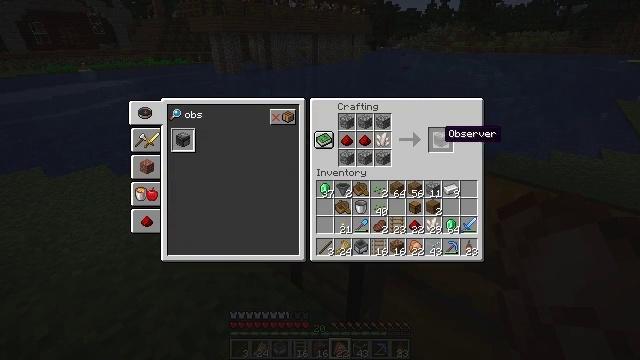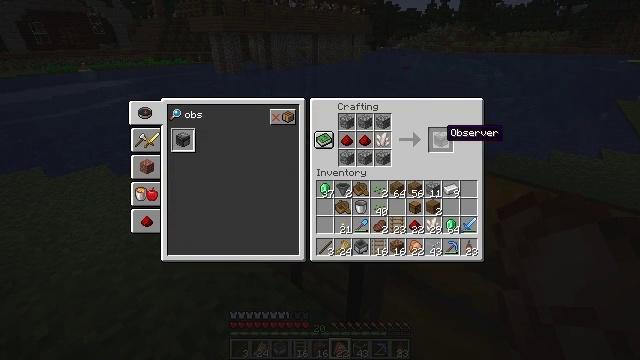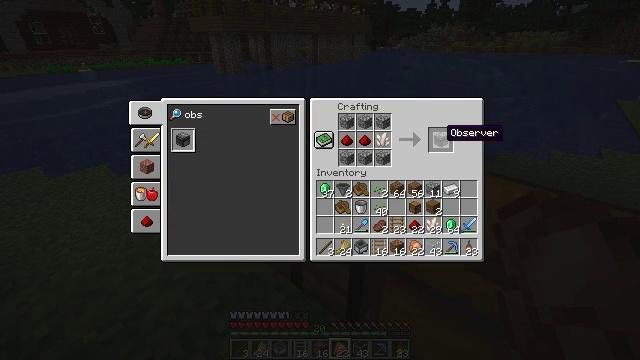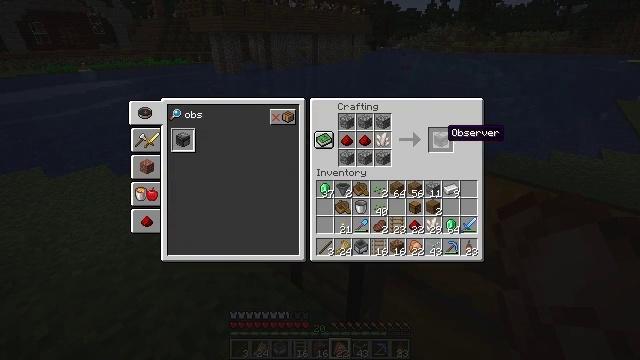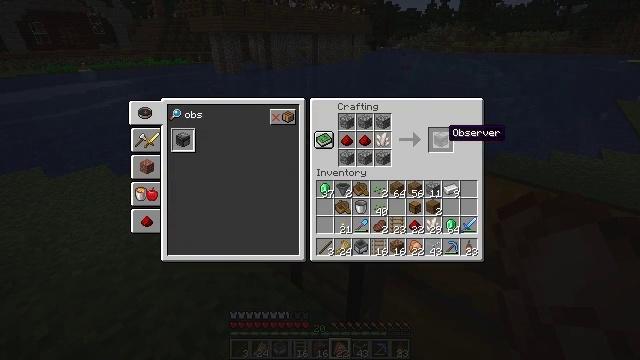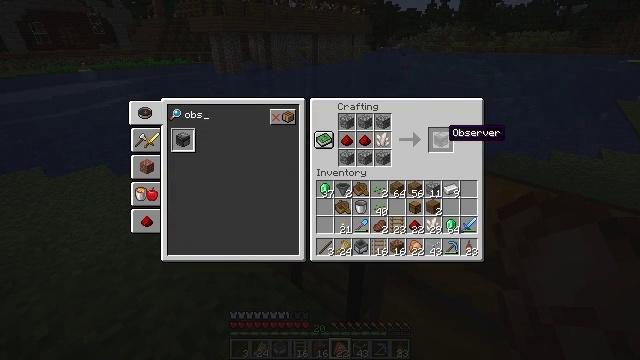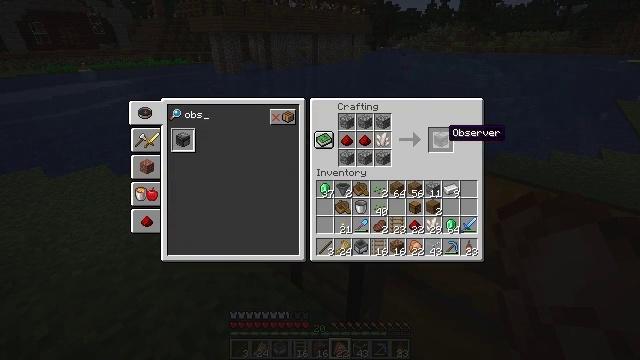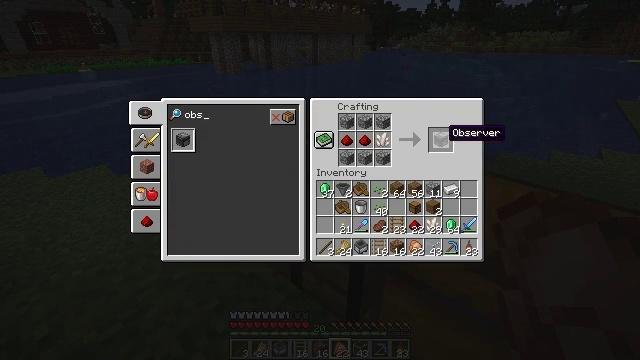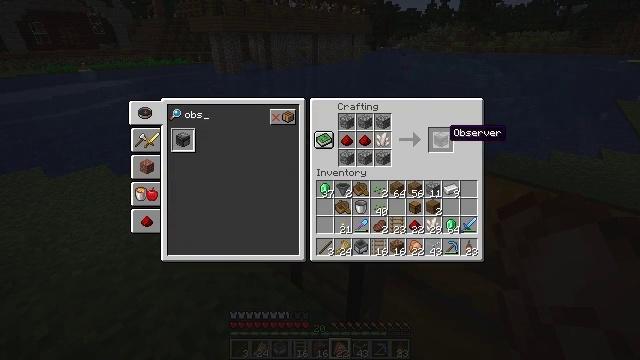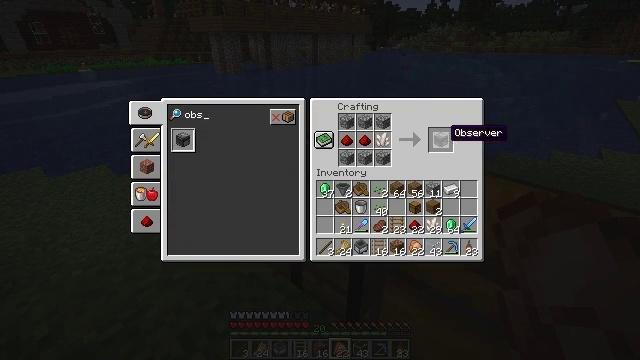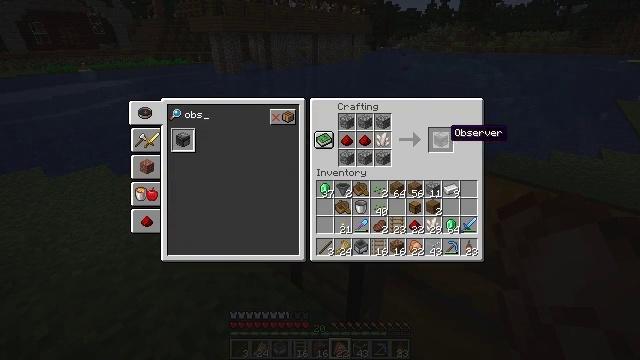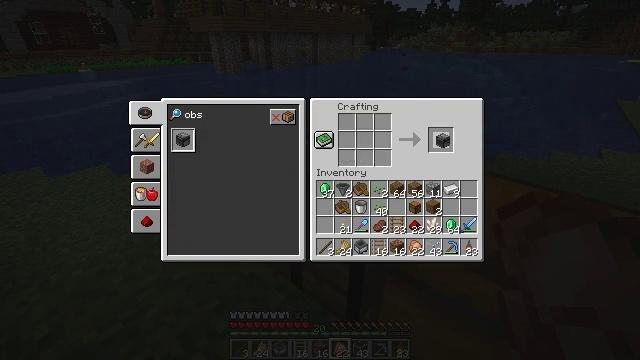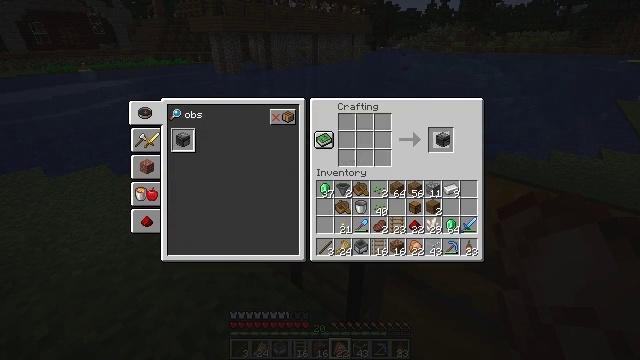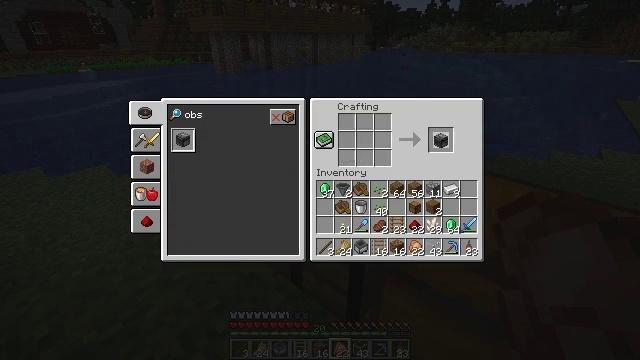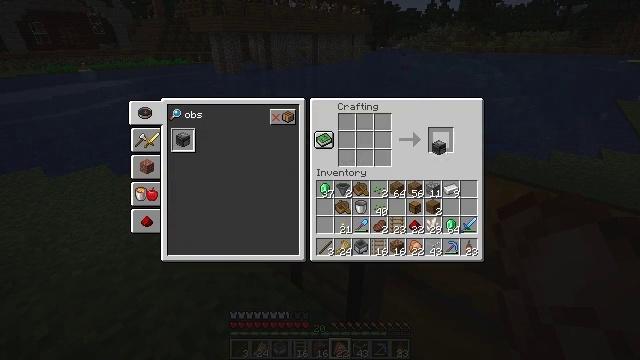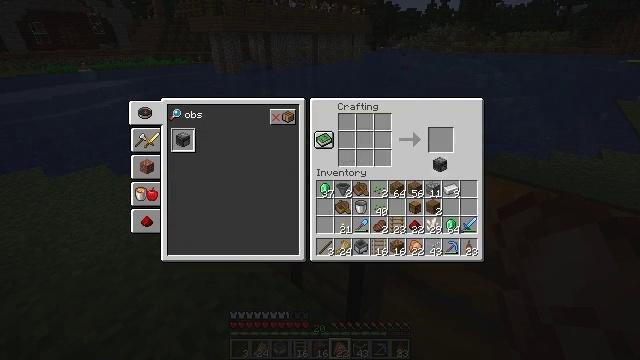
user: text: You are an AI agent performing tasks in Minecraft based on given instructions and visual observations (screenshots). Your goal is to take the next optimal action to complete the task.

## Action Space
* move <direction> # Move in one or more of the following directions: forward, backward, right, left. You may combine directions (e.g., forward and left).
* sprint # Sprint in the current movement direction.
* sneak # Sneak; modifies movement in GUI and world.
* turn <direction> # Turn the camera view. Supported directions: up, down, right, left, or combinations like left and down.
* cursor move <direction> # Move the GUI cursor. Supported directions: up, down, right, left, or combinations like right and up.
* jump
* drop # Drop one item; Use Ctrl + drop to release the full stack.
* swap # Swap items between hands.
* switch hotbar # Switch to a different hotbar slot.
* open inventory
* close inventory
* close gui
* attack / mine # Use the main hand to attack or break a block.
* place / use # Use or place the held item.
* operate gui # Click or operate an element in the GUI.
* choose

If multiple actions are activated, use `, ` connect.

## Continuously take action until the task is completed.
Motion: motion action
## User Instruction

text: Put the necessary items in the crafting grid to make an observer.
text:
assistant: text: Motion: no_op
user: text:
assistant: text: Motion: no_op
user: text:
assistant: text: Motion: no_op
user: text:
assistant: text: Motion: no_op
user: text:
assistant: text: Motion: no_op
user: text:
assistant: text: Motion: no_op
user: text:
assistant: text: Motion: no_op
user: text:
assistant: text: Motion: no_op
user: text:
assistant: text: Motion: no_op
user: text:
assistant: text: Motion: no_op
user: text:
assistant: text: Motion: operate gui
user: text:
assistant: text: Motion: operate gui
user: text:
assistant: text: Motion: no_op
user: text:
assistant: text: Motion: no_op
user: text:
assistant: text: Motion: cursor move down
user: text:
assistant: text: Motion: no_op